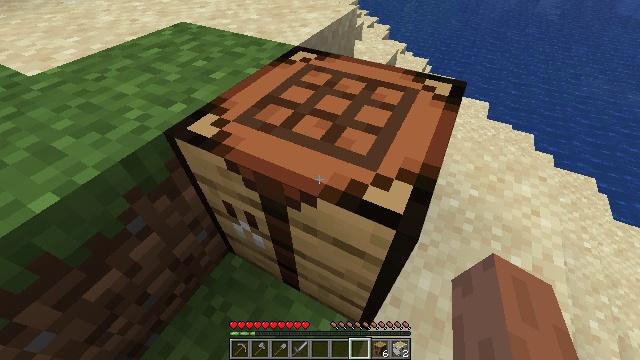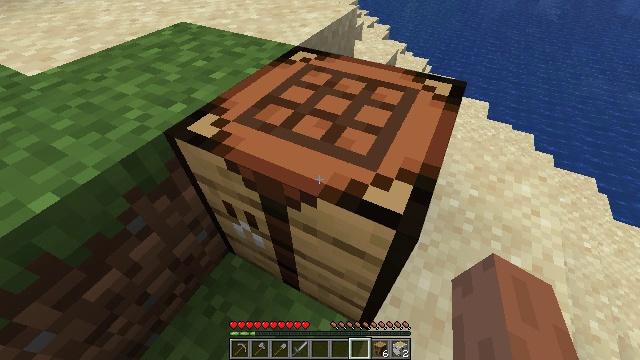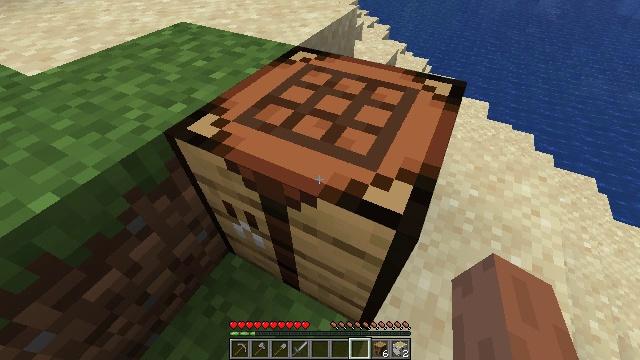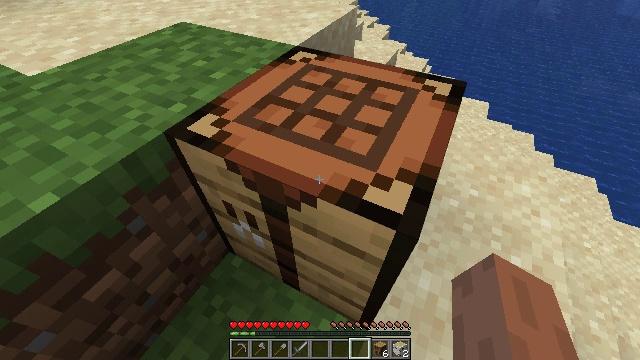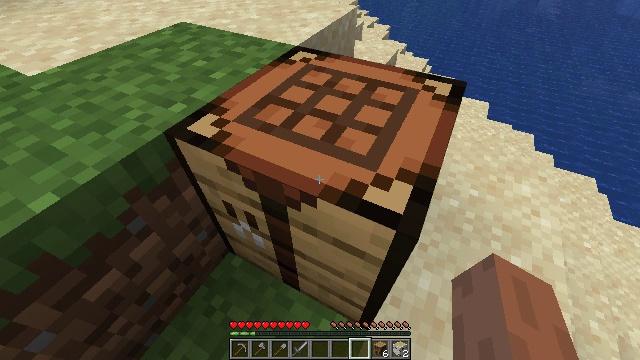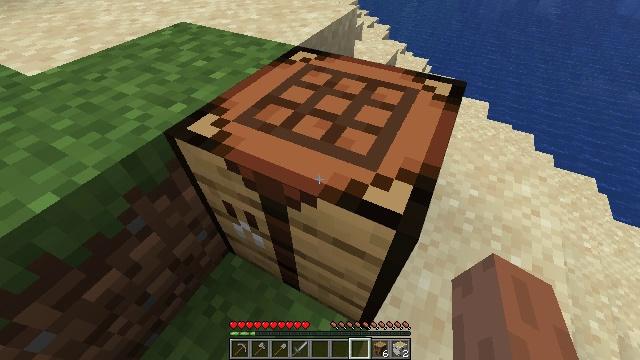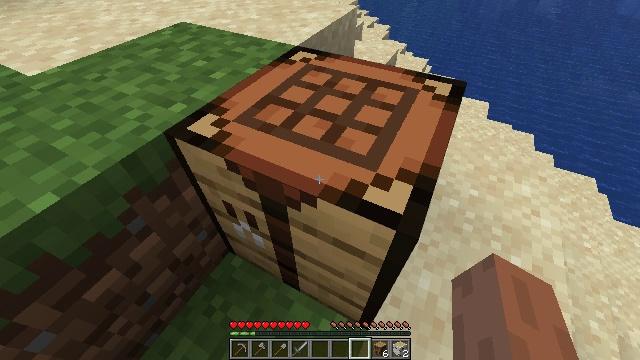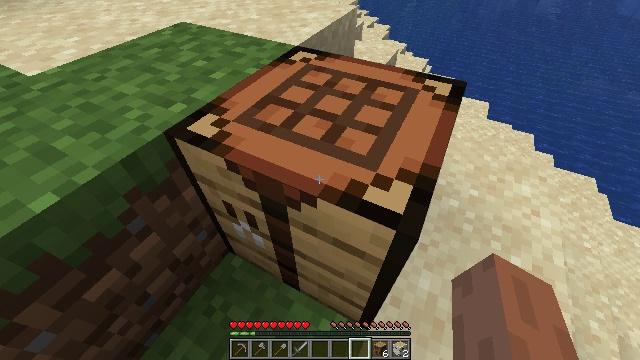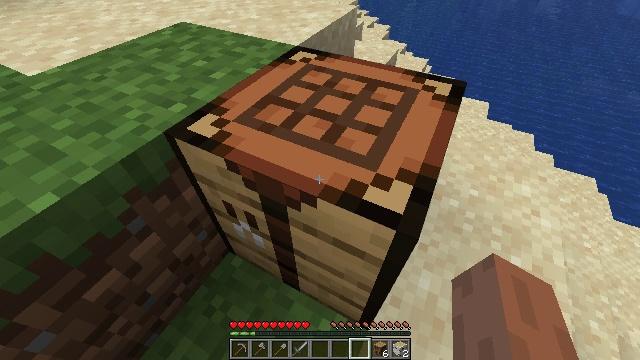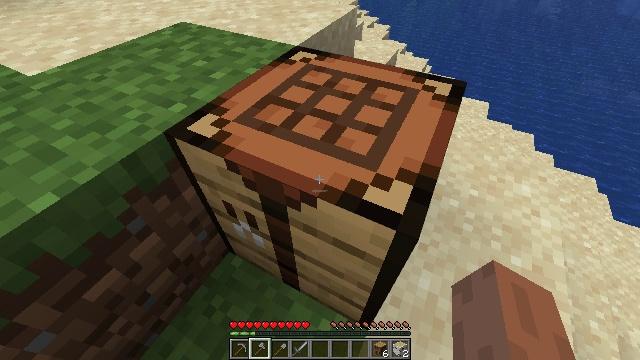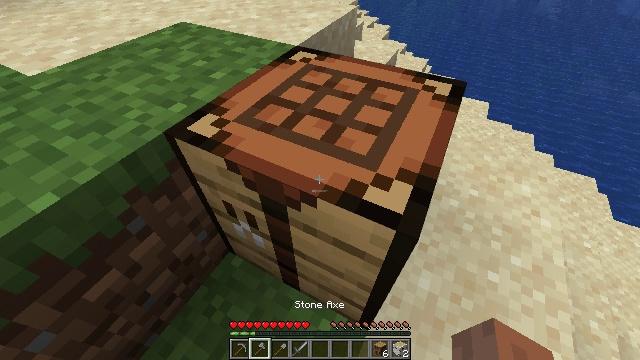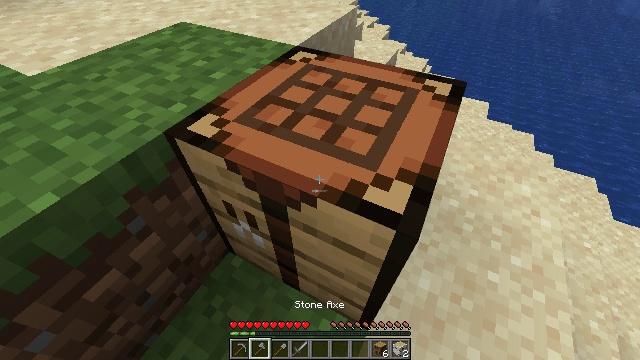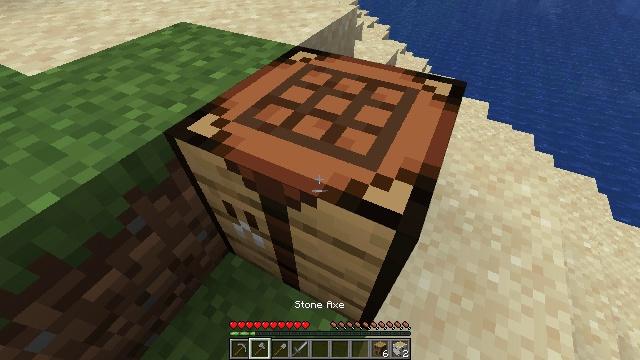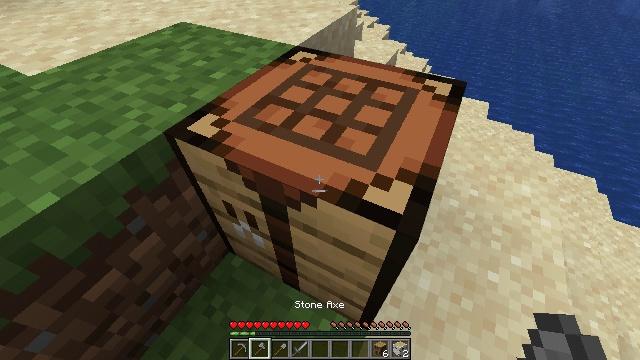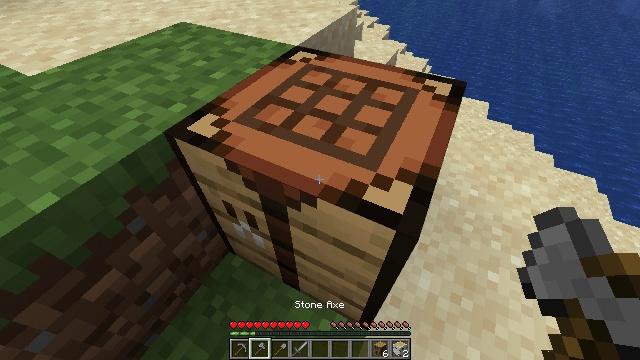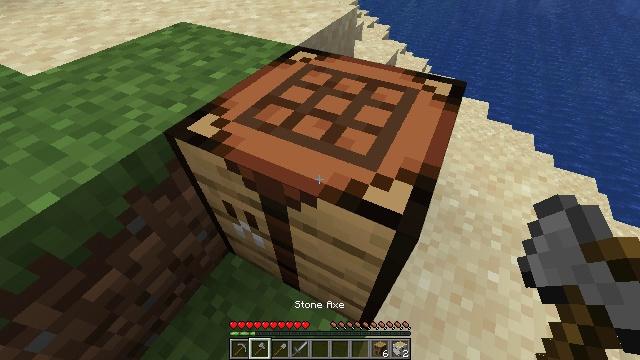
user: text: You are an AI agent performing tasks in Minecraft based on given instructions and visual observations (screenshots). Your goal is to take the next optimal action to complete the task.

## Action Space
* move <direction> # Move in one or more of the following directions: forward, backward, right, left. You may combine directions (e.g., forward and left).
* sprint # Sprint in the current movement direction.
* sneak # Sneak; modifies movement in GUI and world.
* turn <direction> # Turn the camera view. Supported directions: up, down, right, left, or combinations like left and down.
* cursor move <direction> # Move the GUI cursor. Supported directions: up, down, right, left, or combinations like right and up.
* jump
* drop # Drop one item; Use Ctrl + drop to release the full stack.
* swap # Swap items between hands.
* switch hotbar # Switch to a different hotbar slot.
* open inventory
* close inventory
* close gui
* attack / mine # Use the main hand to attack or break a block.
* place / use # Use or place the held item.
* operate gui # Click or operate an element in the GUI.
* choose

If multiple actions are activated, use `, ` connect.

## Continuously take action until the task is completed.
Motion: motion action
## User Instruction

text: Get the crafting table into the inventory.
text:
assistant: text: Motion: no_op
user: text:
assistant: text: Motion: no_op
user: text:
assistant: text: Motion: no_op
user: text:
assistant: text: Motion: no_op
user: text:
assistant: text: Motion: no_op
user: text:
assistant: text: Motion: no_op
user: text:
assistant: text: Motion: no_op
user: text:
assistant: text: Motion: no_op
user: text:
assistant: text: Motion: switch to hotbar 2
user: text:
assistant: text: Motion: switch to hotbar 2
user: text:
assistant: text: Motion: switch to hotbar 2
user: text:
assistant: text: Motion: no_op
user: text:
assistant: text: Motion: no_op
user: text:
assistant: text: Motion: no_op
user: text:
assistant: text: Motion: no_op
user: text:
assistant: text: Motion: no_op
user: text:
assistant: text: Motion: no_op
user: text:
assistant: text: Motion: no_op
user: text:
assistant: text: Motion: switch to hotbar 4
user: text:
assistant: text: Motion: switch to hotbar 4
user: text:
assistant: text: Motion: switch to hotbar 4
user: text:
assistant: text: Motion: no_op
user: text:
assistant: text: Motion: no_op
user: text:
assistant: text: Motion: no_op
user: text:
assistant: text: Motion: attack / mine
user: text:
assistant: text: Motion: attack / mine
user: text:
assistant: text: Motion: attack / mine
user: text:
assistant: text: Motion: attack / mine
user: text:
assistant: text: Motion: attack / mine
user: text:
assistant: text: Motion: attack / mine